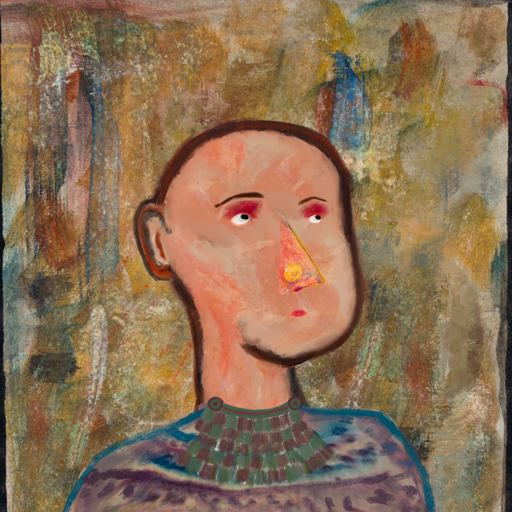
Background: Pipe, Head And Neck Side: Roy_Bahadur, Face Side: Irani, Bust: HillGirl, Hair Side: Blank, Head Accessory: Blank, Second Necklace: After_Raid, Necklace: Blank, Baby: Blank